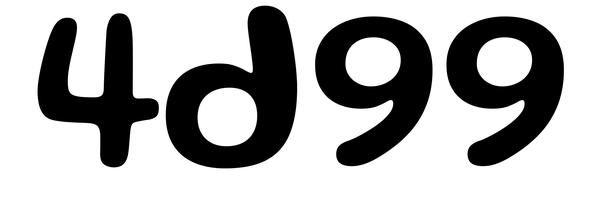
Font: Gluten_Medium